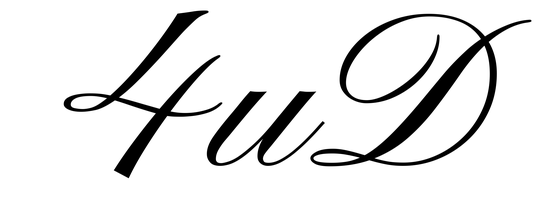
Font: PinyonScript-Regular